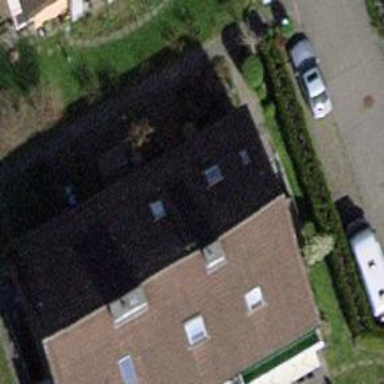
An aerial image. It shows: Terrace building.